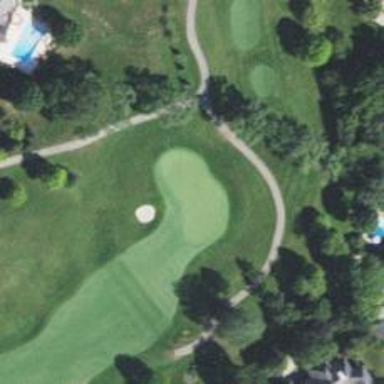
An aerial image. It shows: Golf hole.